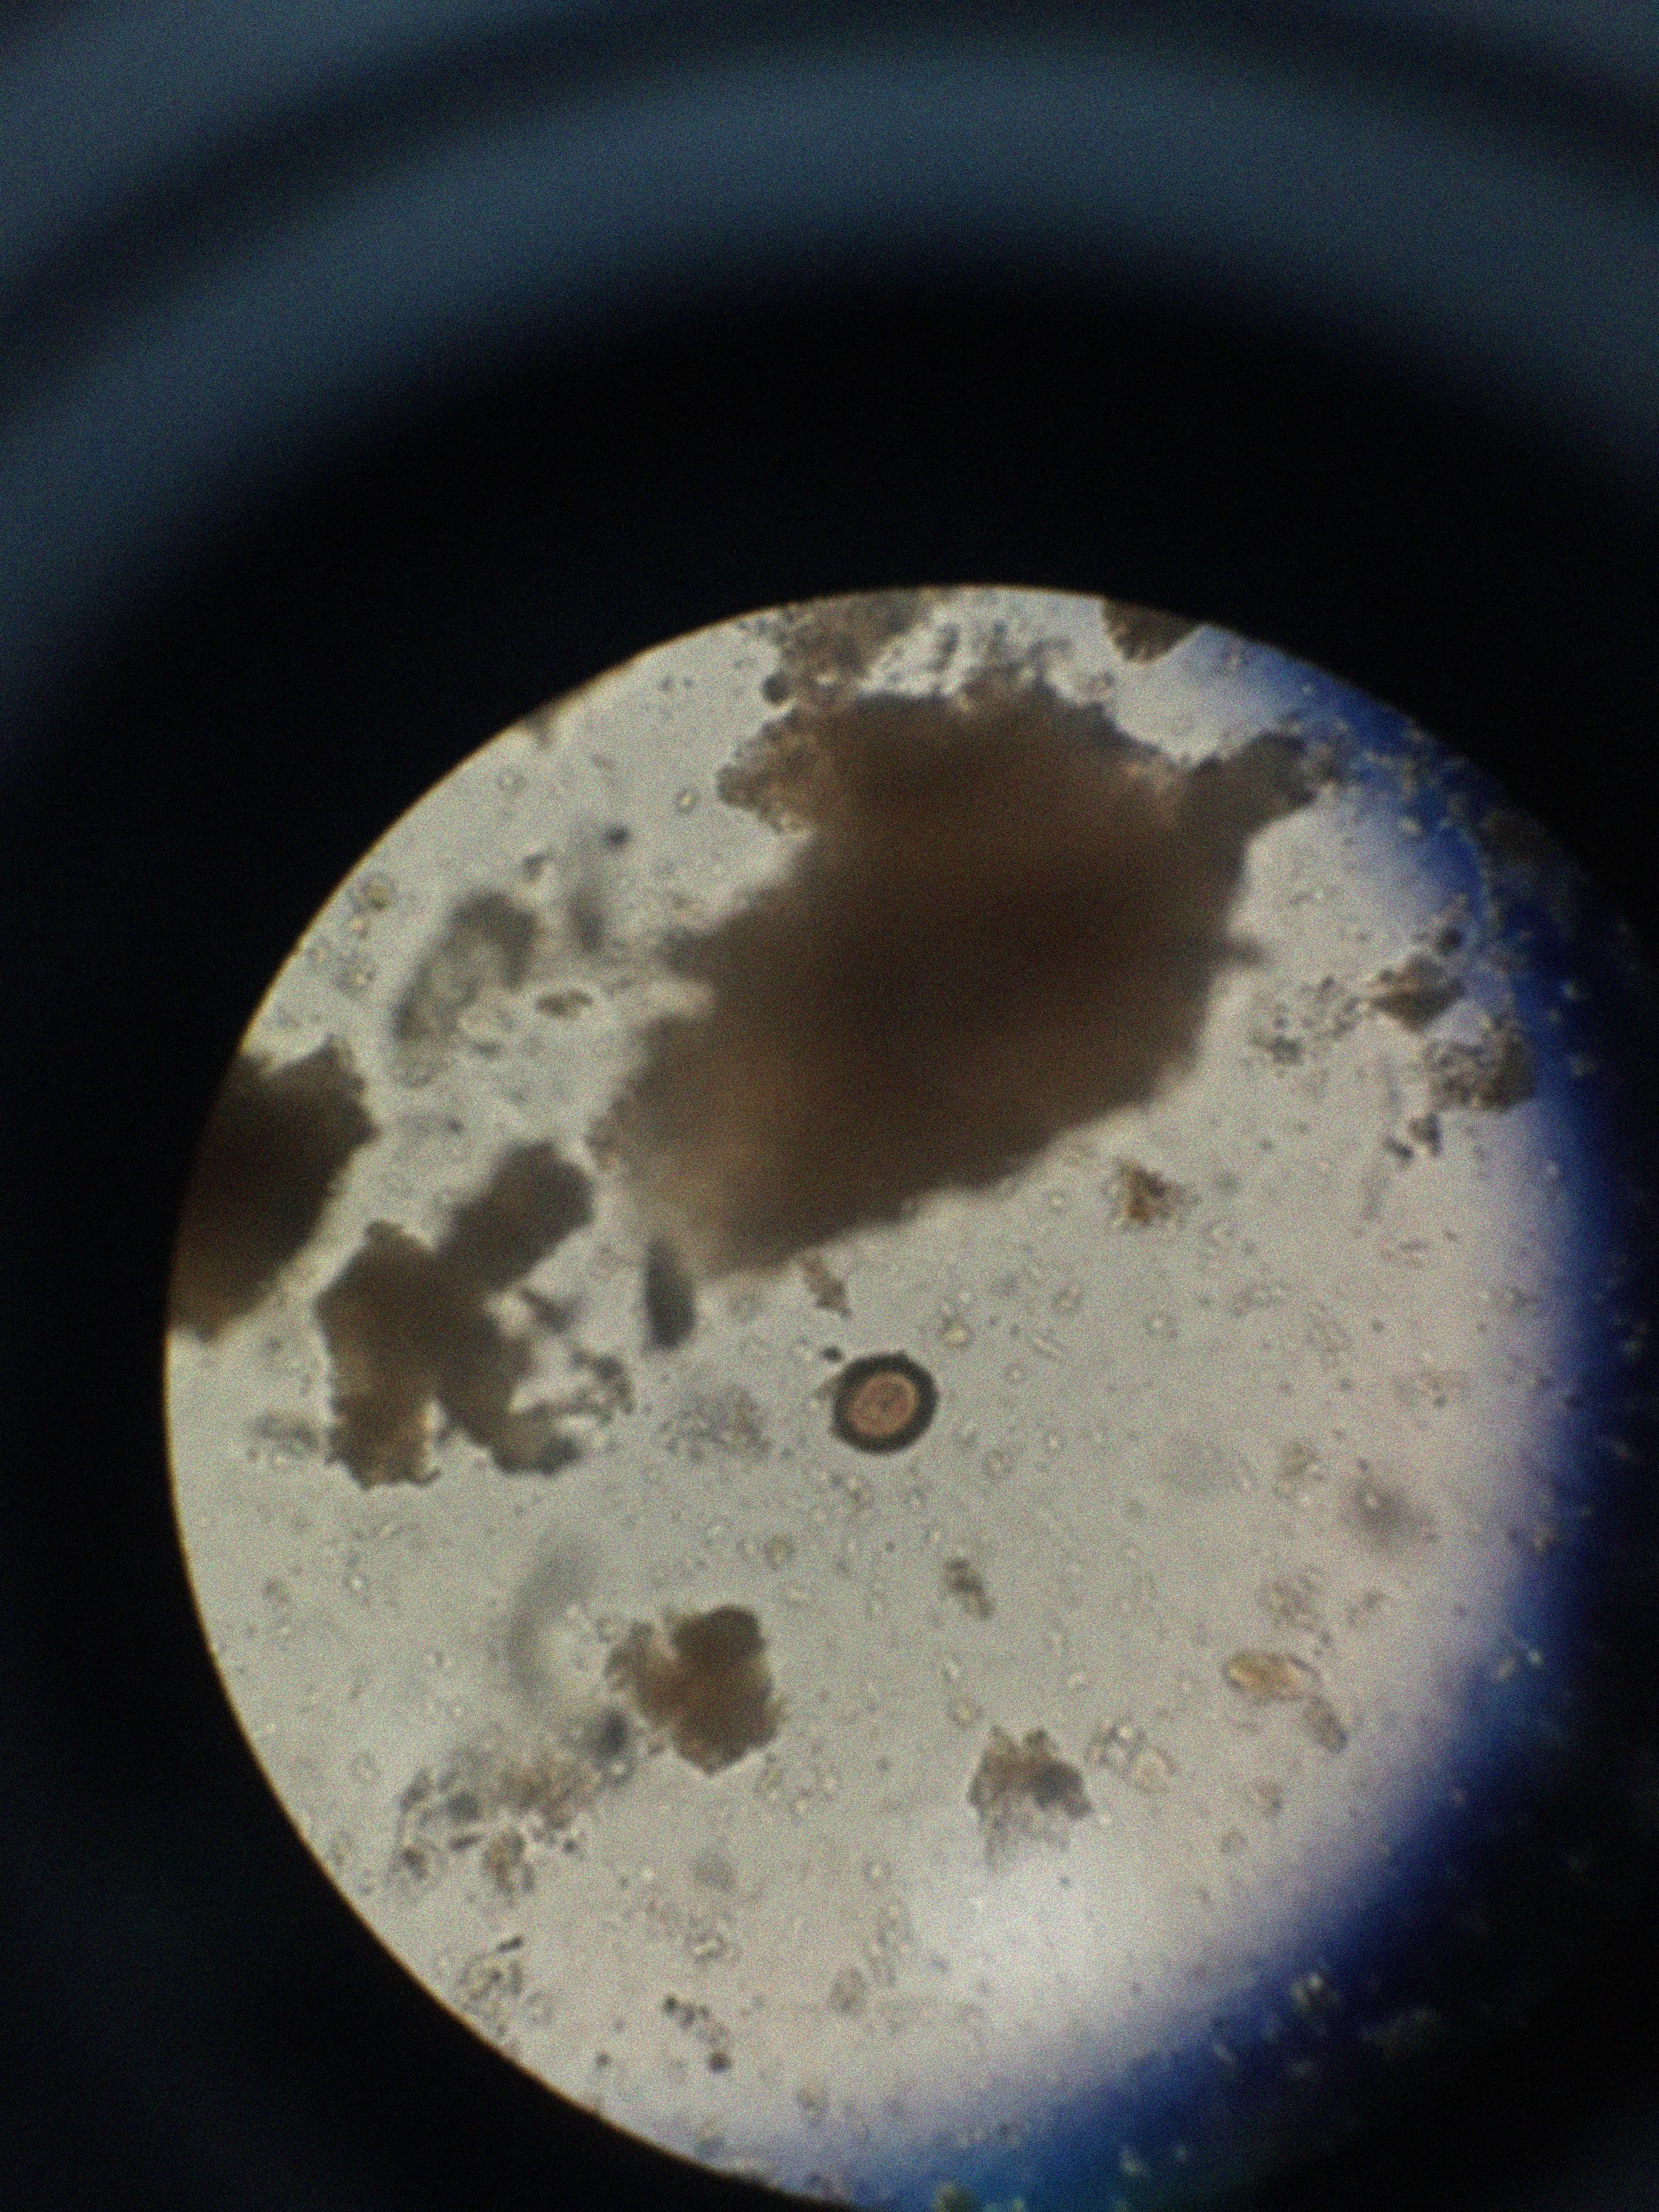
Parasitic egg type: Taenia spp. egg